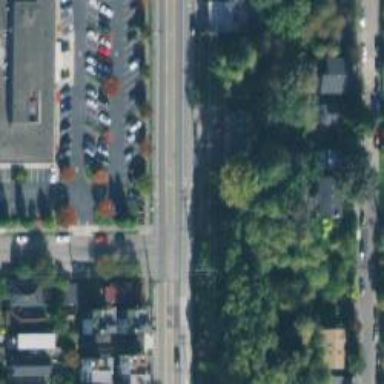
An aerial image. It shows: Secondary road with separate sidewalk.